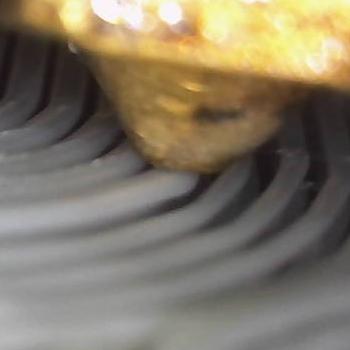
Flow rate: 144%